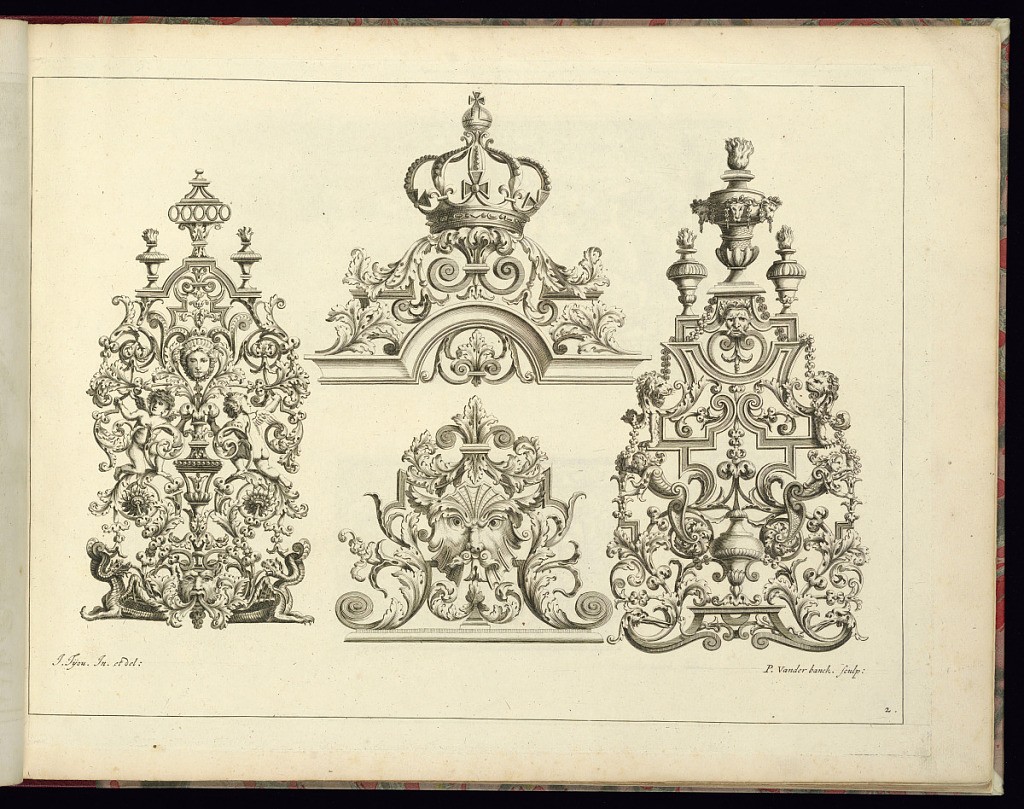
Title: Ironwork Designs
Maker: Jean Tijou, French, active 1689 - 1712
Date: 1693
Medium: Etching on laid paper
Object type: Print
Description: Four ironwork designs featuring masks (mascarons), putti, dragons, crown, lions, terminal figures, vases, flames, festoons, foliate scrolls, fleurons, rosettes, and scrolling leaves (rinceaux). The plate is signed and numbered.